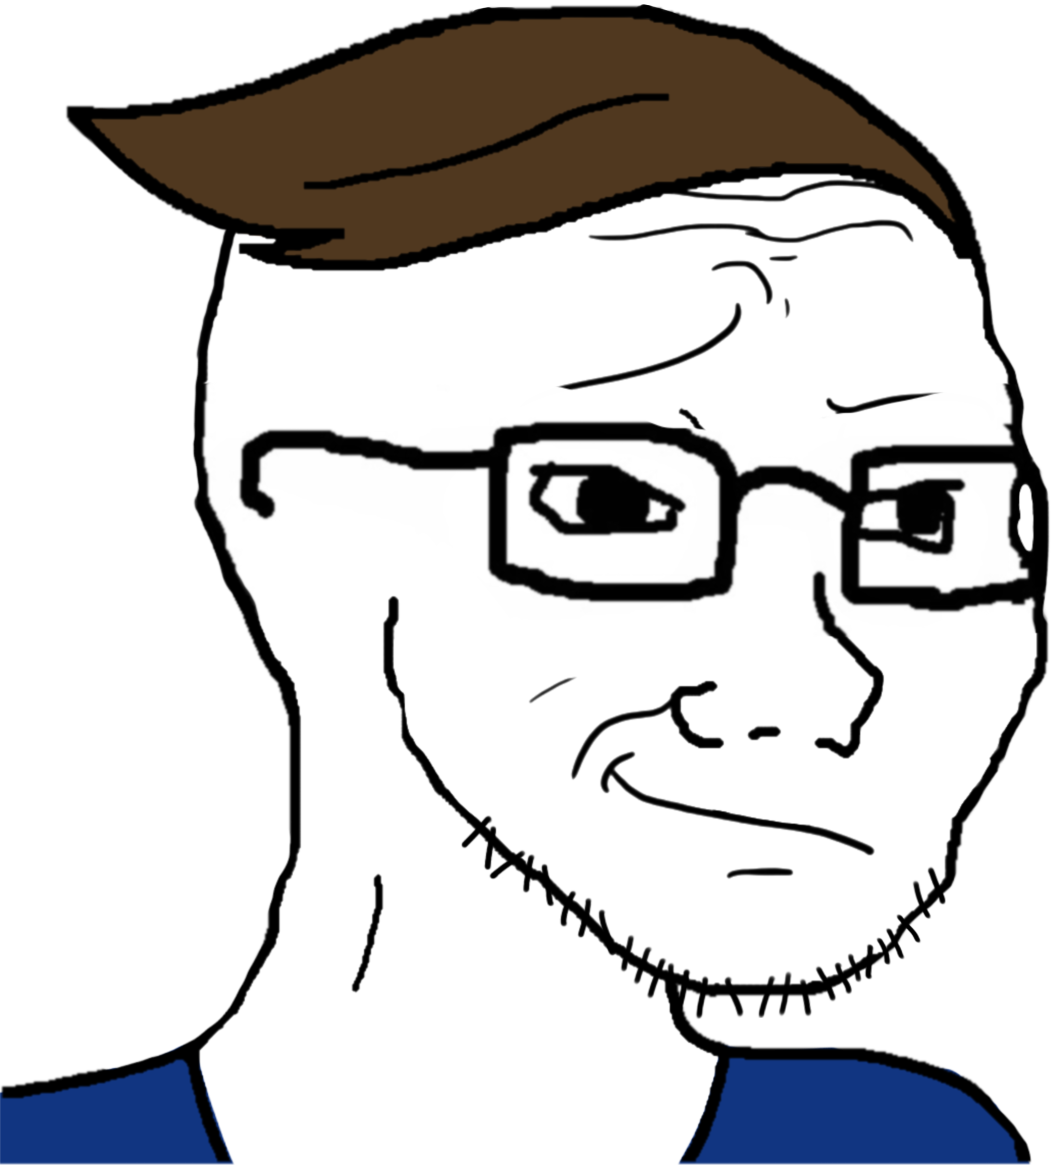
Label: 5_Soyjak